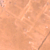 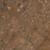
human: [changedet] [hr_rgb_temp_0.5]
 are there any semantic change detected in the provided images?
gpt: The area was urbanized.